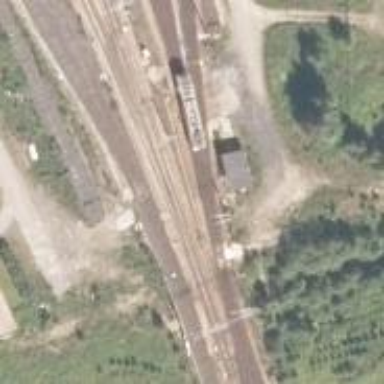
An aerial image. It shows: Rail siding with electrified contact lines.